Field crop: maize
Growth stage: 2
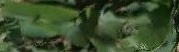
Species: maize